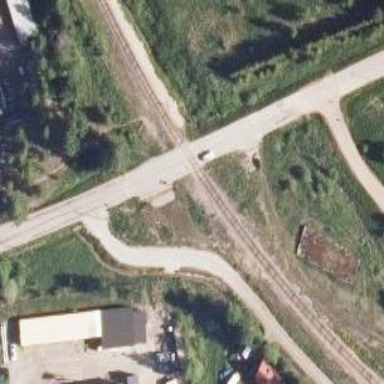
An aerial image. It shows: Single rail track of class B1.